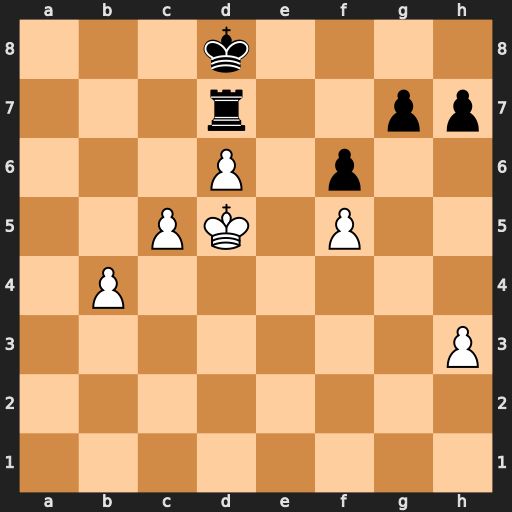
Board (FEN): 3k4/3r2pp/3P1p2/2PK1P2/1P6/7P/8/8
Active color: w
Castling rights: -
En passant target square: -
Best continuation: c6 Ra7 b5 Ra5 Kc4 Ra2 b6